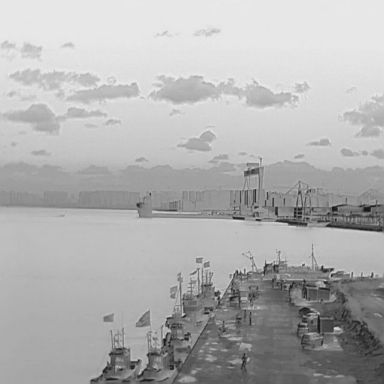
There are three bulk_carriers in the infrared image.